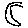
Label: moon